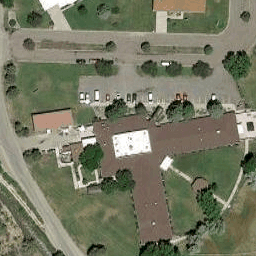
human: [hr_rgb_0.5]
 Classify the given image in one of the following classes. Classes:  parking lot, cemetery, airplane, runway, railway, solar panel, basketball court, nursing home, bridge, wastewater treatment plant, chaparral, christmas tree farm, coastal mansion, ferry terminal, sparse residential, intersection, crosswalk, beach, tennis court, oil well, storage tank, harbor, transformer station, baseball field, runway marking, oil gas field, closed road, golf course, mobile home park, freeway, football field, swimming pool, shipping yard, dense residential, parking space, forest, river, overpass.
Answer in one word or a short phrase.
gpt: nursing home